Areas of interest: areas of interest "Sport and cultural"
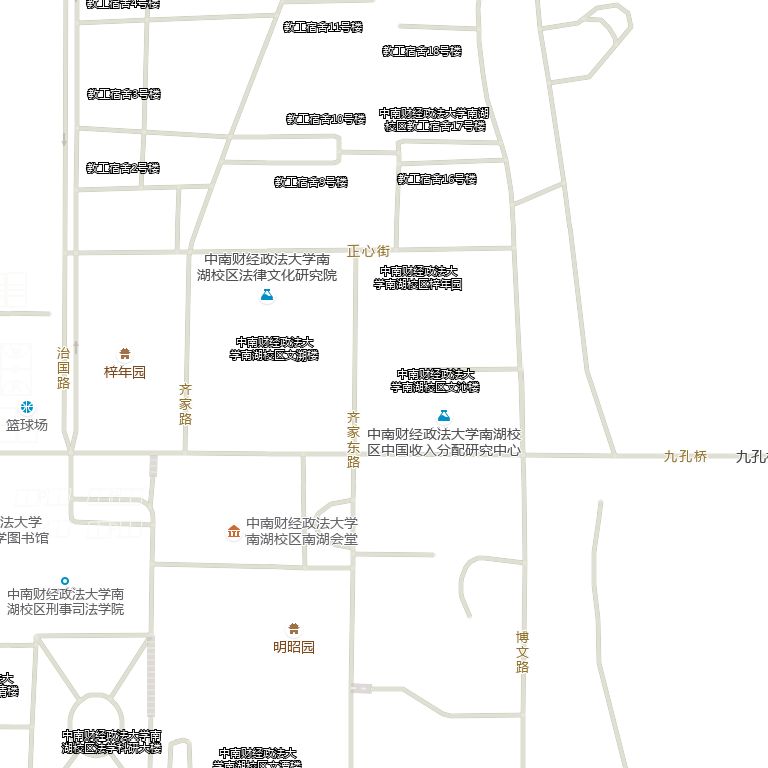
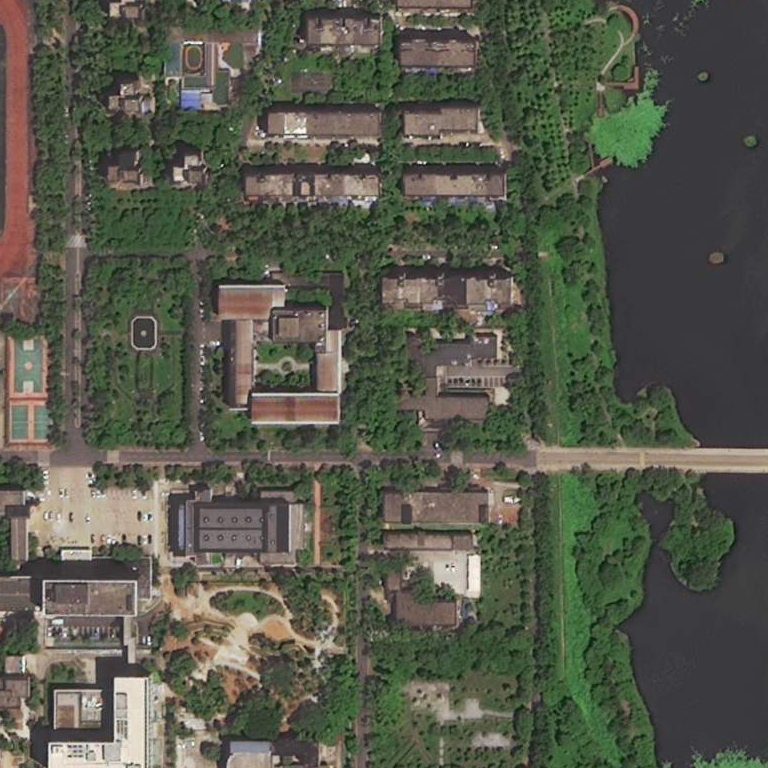